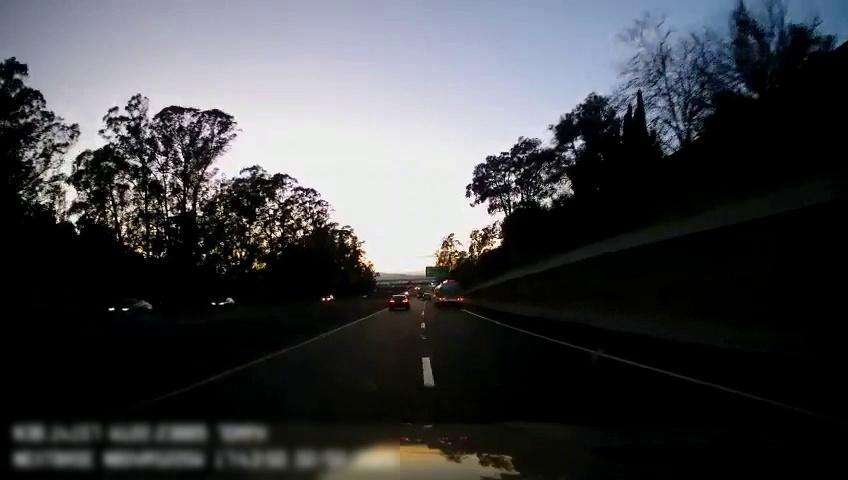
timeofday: Dusk/Dawn/Twilight
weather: Sunny
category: Drivable Space
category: Vehicles | Car
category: Vehicles | Car
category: Vehicles | Other LV
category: Vehicles | Car
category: Vehicles | Car
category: Vehicles | Car
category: Lanes | Alternate Lane
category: Lanes | Alternate Lane
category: Lanes | Alternate Lane
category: Traffic | Signs